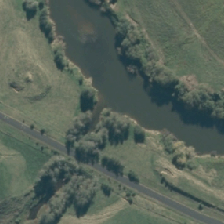
Land cover: deciduous_hardwood